Field crop: tomato
Growth stage: 2
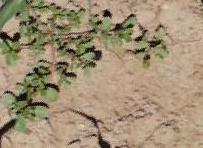
Species: portulaca